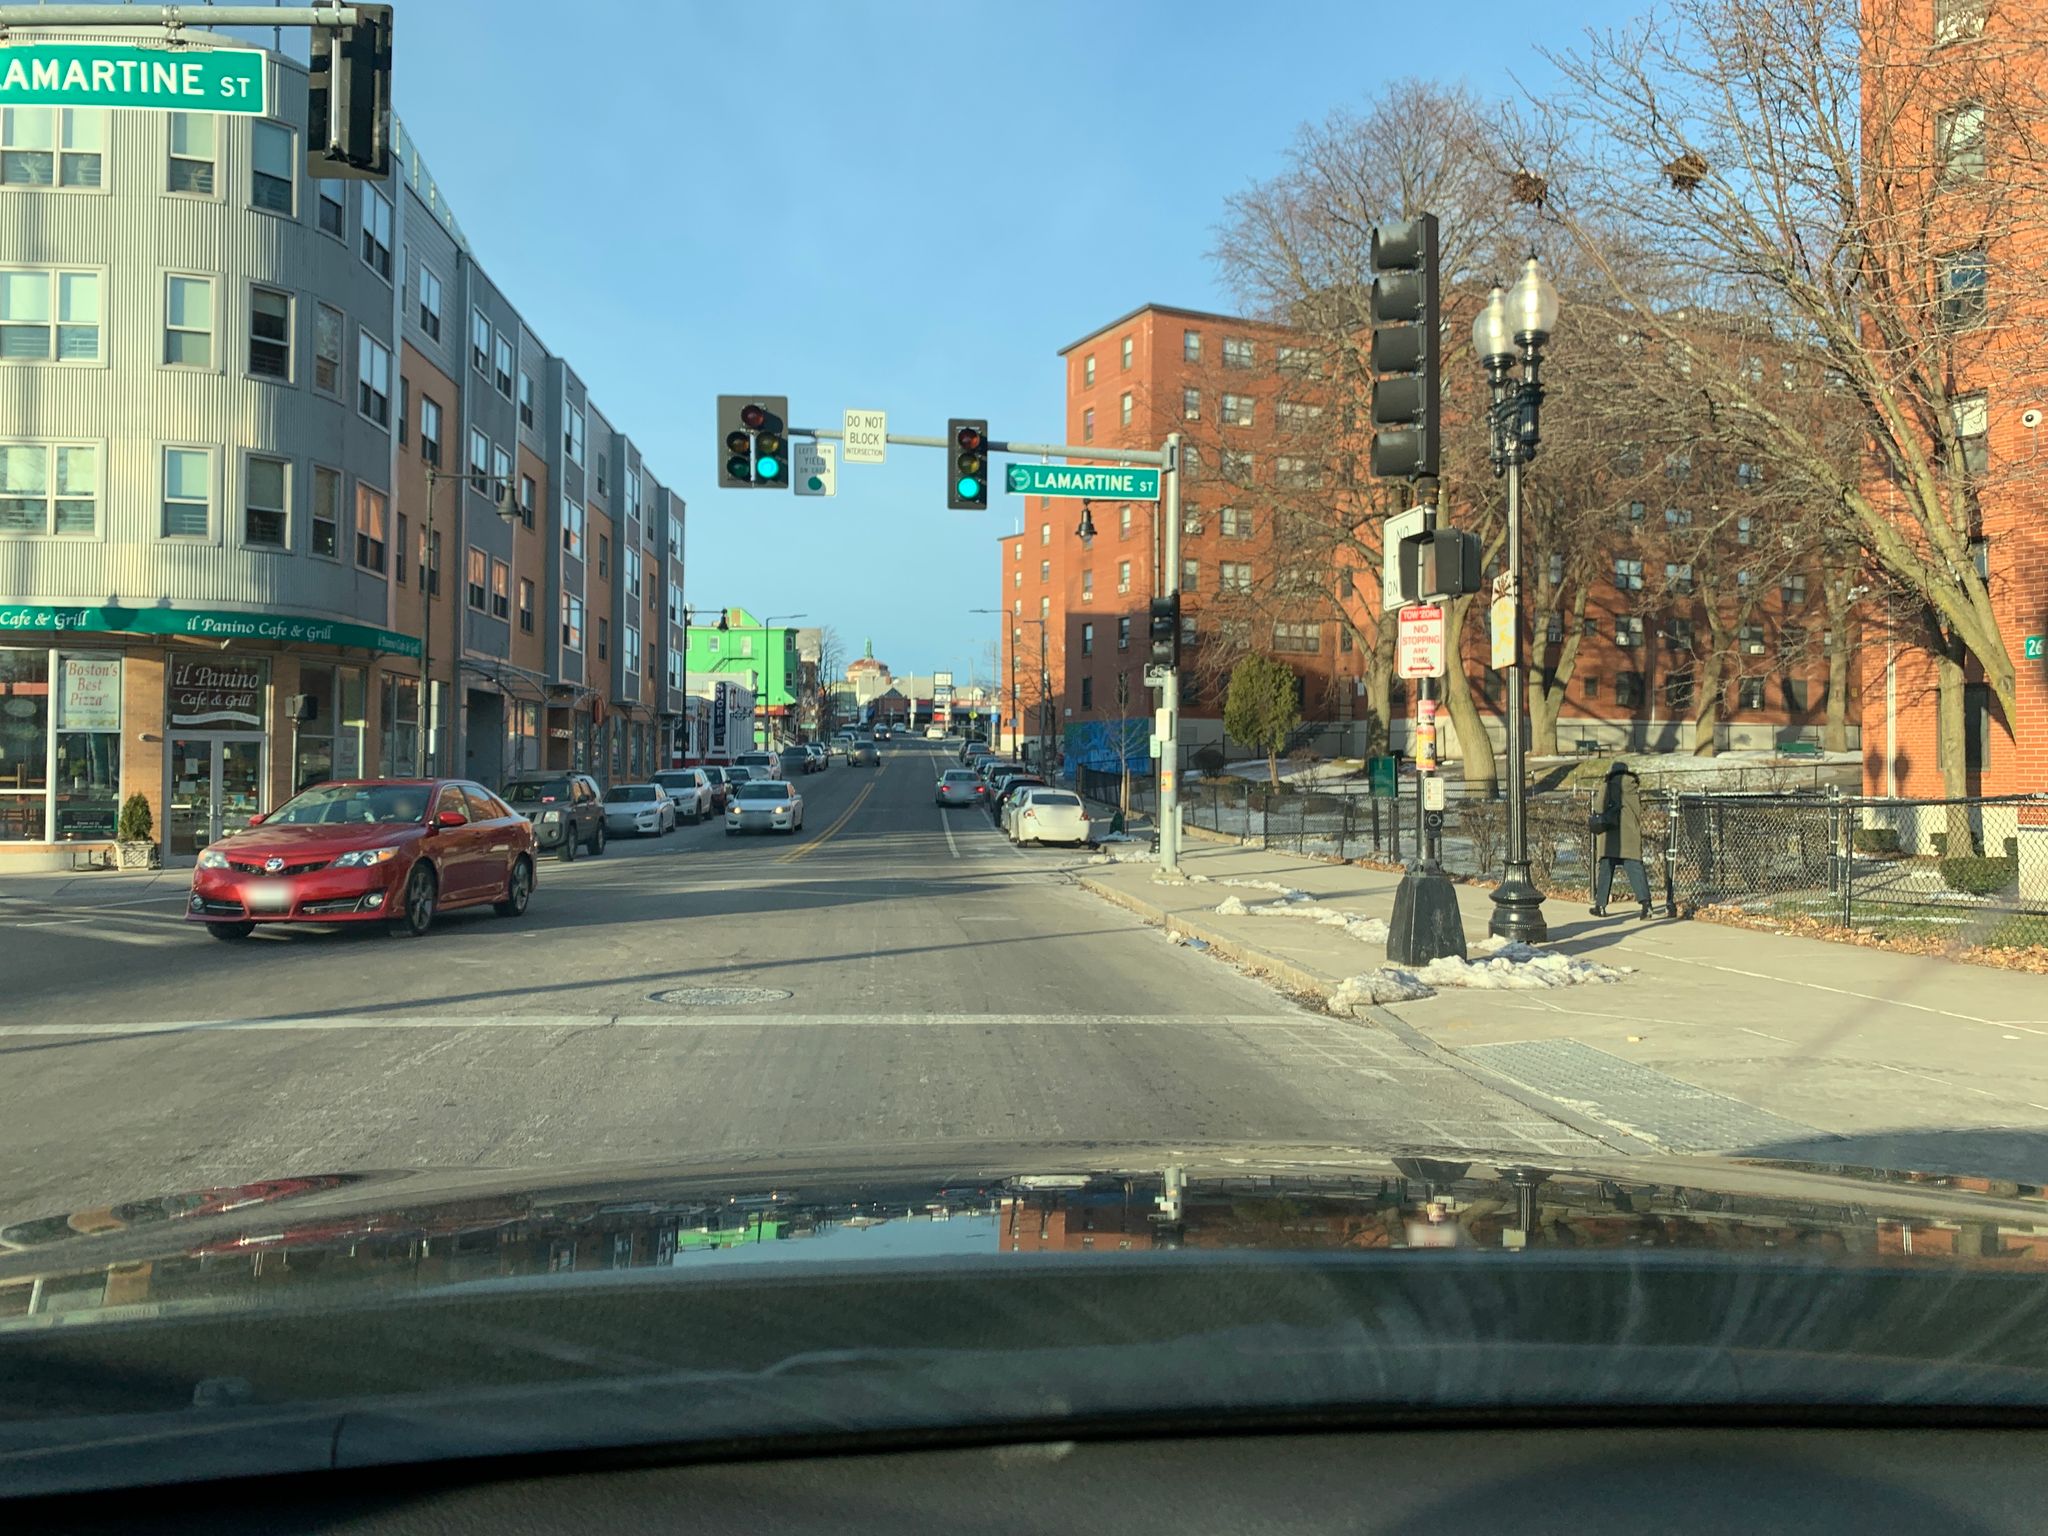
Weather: clear
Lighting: day
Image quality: good
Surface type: driving surface
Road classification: tertiary
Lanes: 4
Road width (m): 18.9
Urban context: urban centre
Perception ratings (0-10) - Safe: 4.13, Lively: 7.26, Beautiful: 4.47, Boring: 1.05, Depressing: 3.42, Wealthy: 2.82